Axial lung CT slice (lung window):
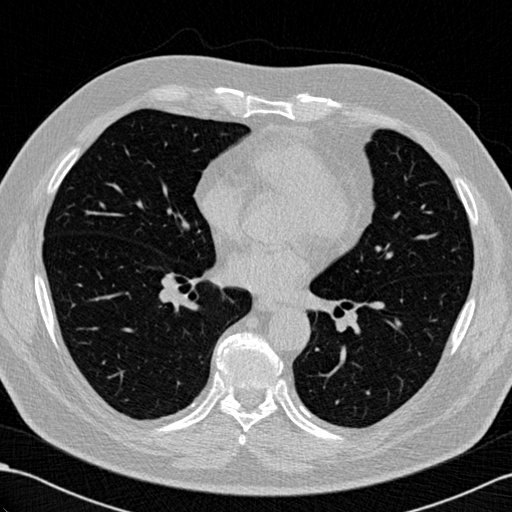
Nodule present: no